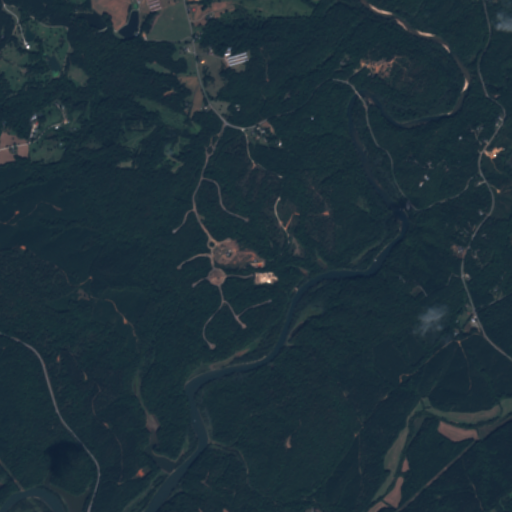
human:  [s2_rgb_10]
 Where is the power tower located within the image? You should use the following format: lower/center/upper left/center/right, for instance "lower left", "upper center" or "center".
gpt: The power tower is located in the lower left of the image.
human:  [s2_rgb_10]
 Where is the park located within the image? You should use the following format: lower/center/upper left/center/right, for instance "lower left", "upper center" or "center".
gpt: There is no park in the image.